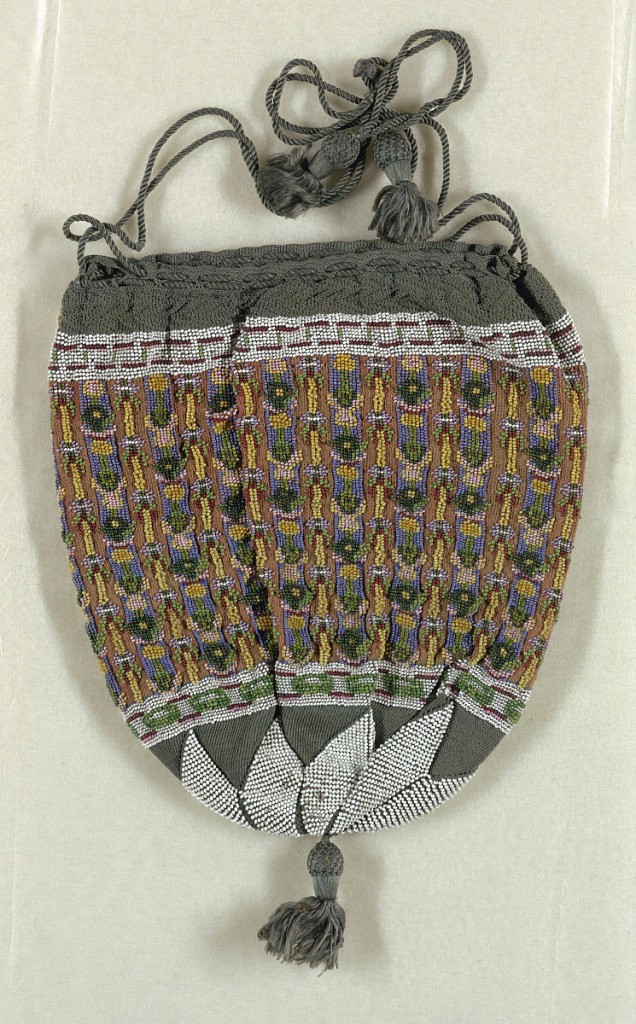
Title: Tobacco pouch
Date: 1815–40
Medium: cotton, glass and ceramic beads, doe skin lining Technique: knitted with beads
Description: Pouch of finely knitted green cotton with a drawstring at the top and tassel at the bottom. Geometric designs in white beadwork at top and bottom, middle section has vertical stripes of polychrome beads on a brown ground. Lined with doeskin.